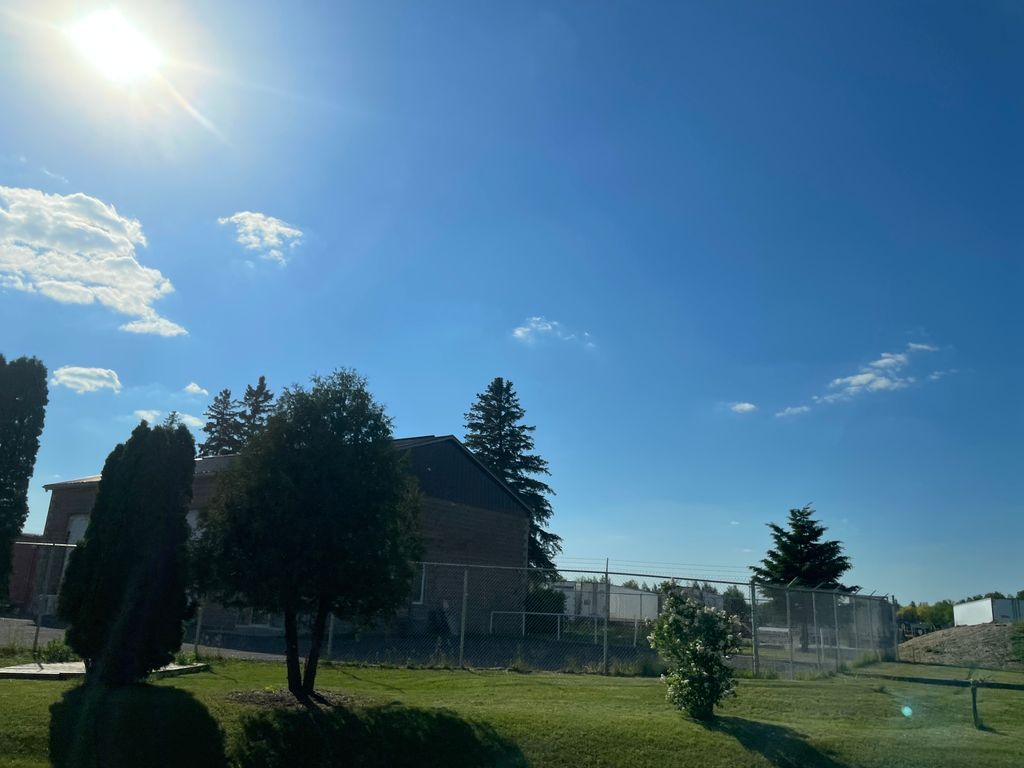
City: kitchener-waterloo